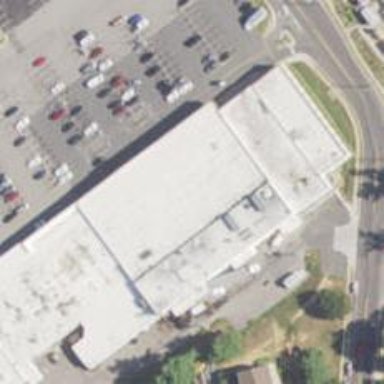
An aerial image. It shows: Supermarket.